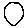
Label: circle